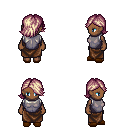
a pixel art fantasy rpg character, female body template, human, dark skin, steel chest armor, robe skirt, white blonde swoop hairstyle, brown slippers, four views (front, back, left, right), 2x2 character sprite sheet, small pixel art, hard edges, no anti-aliasing